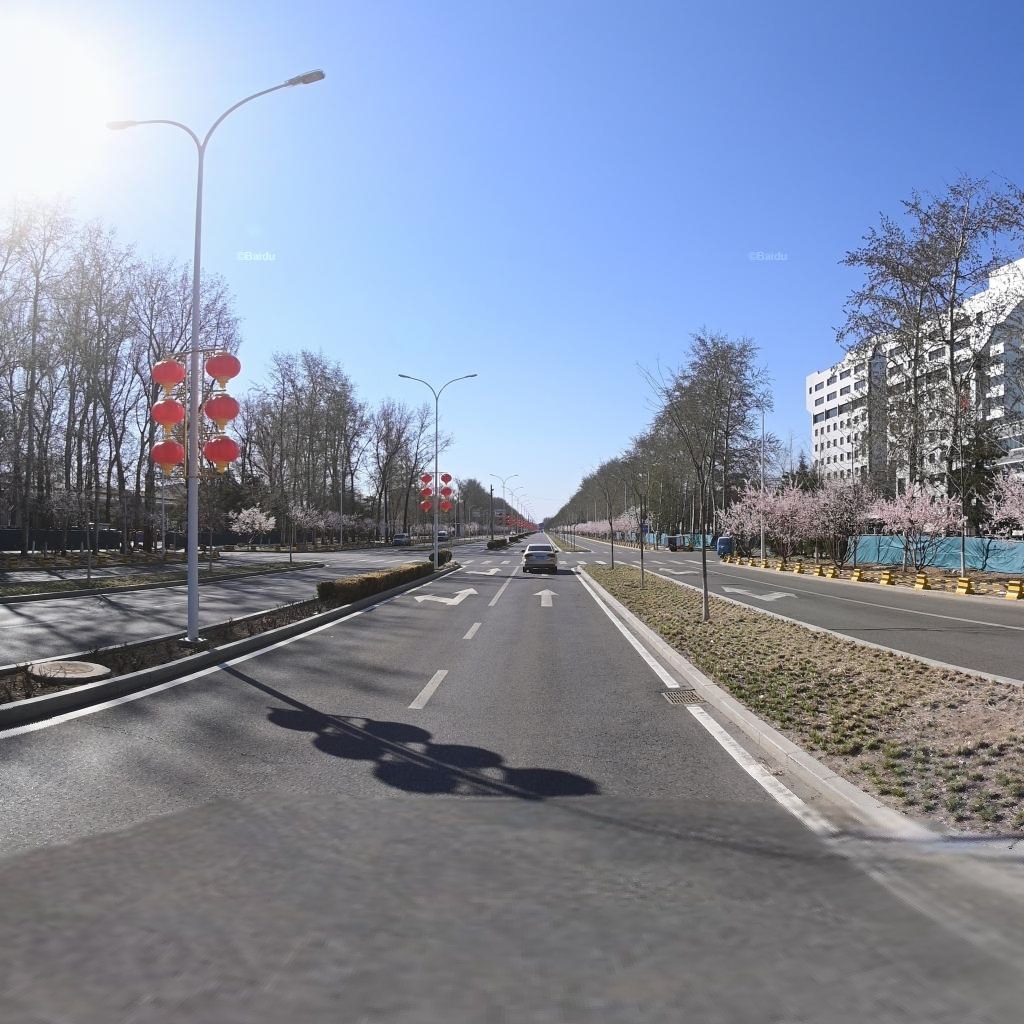
Region: Chaoyang
Road damage annotations: transverse crack, manhole cover